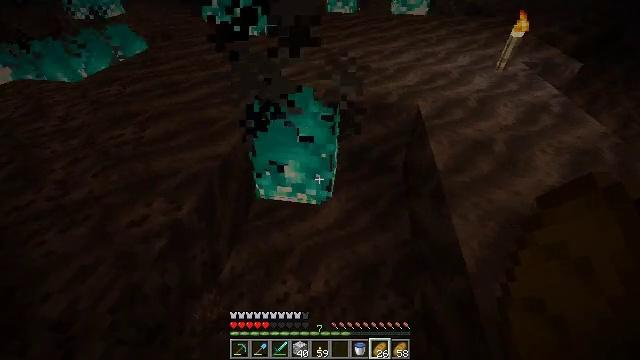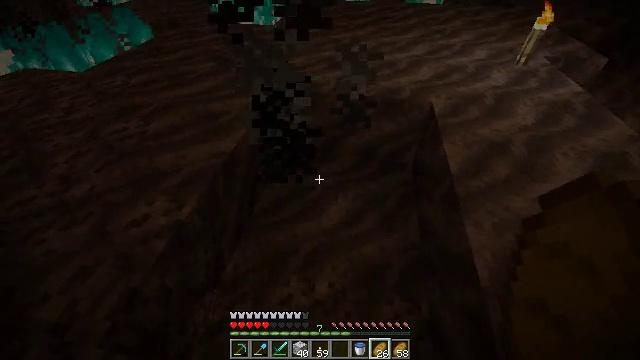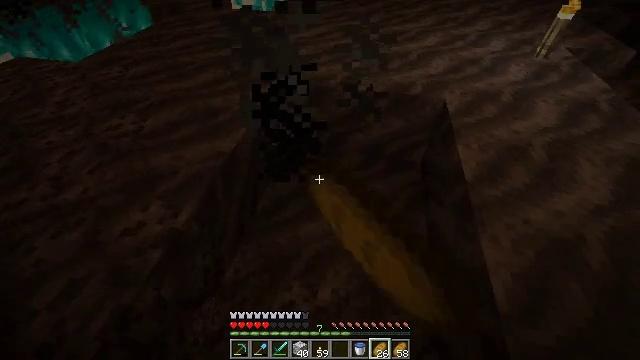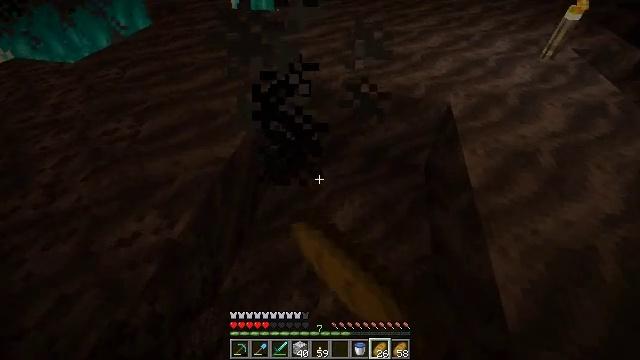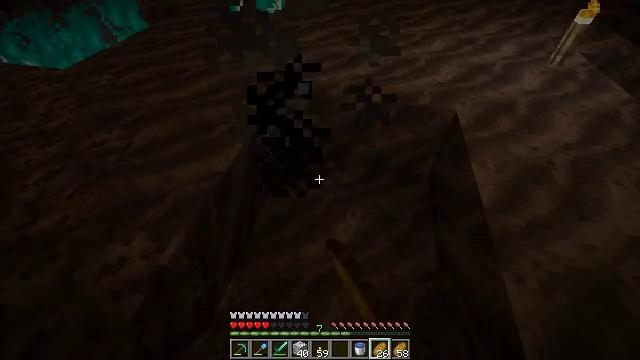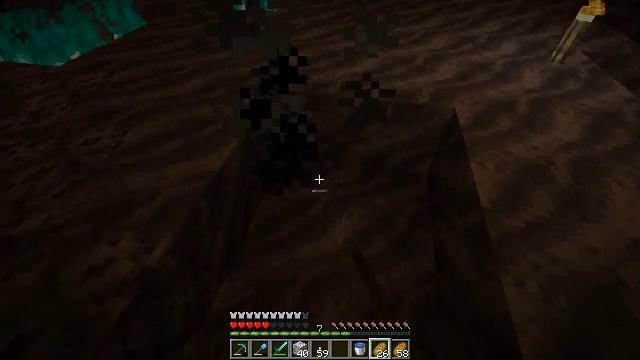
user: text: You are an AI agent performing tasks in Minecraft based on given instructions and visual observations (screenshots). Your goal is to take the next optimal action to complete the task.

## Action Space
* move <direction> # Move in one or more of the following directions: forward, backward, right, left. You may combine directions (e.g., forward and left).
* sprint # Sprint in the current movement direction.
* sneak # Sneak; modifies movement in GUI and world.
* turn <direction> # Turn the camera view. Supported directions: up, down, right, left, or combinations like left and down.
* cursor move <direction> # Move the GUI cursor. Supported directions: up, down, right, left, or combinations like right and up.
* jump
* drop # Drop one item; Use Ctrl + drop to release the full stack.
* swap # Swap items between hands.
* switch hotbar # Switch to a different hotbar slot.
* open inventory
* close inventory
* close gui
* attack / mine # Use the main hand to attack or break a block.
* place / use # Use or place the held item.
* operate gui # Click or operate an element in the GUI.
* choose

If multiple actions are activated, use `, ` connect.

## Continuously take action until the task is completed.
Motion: motion action
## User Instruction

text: Break the block holding the soul fire.
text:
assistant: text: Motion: move forward, turn left and down, attack / mine
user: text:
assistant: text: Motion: move forward, turn left and down, attack / mine
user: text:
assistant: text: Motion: move forward, attack / mine
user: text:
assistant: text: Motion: attack / mine
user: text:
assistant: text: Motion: move right
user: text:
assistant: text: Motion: no_op